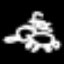
Label: frog